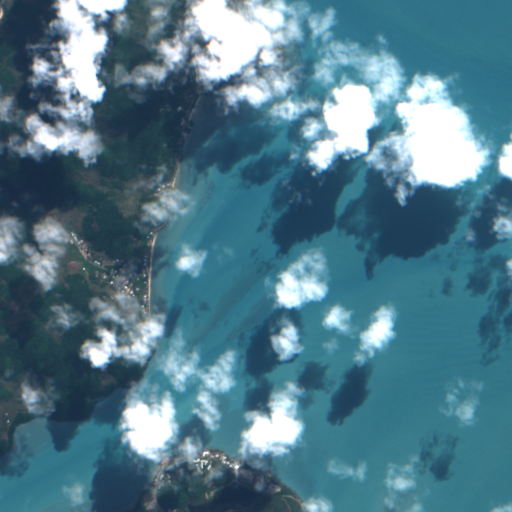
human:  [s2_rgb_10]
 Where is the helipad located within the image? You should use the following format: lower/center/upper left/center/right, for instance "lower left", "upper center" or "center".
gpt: The helipad is located in the lower center of the image.
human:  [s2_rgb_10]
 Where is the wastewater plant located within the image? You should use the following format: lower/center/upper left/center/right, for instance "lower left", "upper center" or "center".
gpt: The wastewater plant is located in the lower left of the image.
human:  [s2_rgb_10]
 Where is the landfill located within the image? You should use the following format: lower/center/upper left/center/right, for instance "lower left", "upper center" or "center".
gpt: There is no landfill in the image.